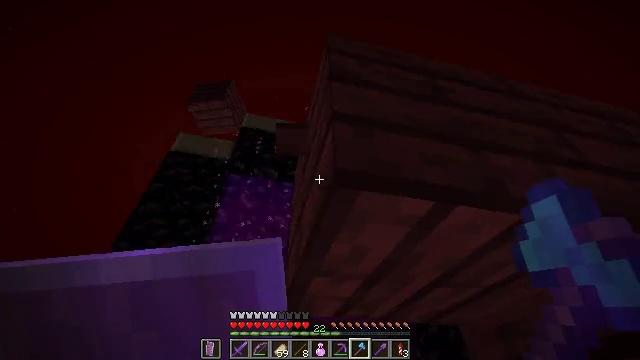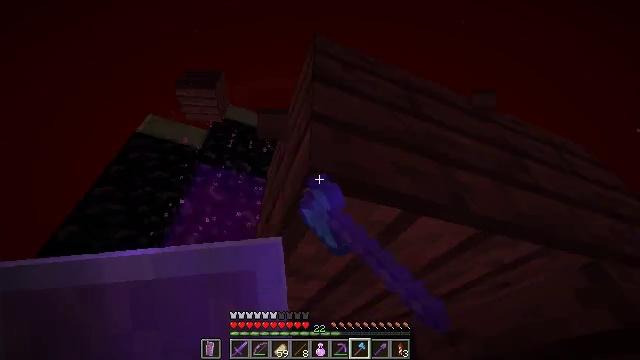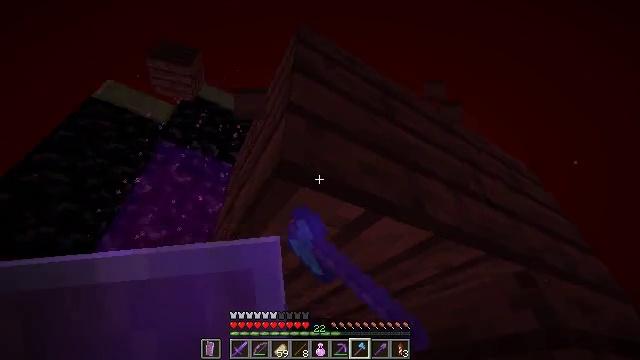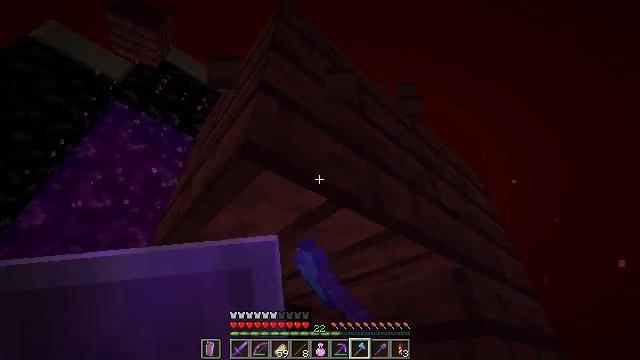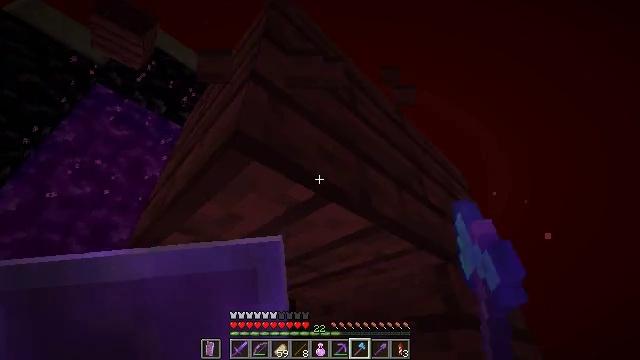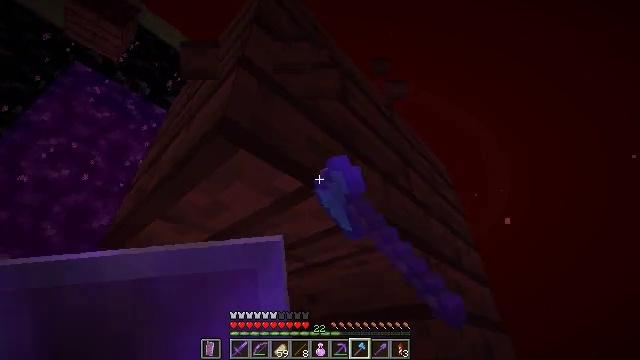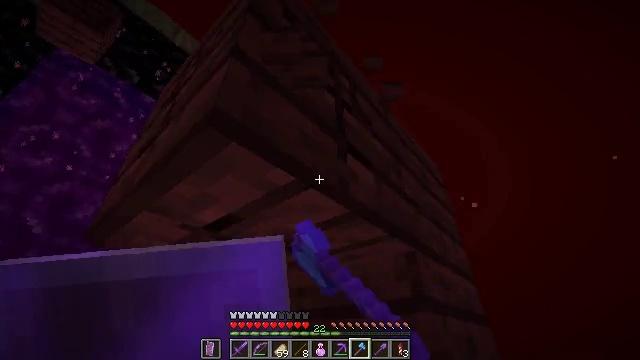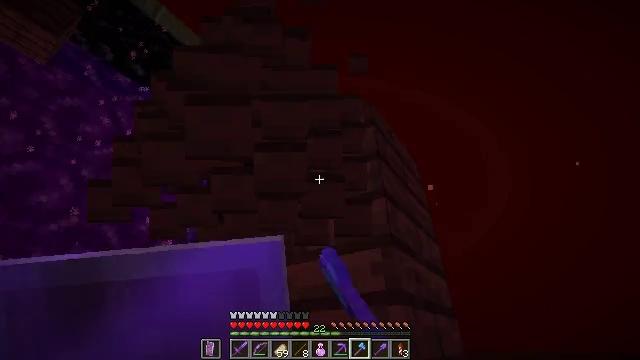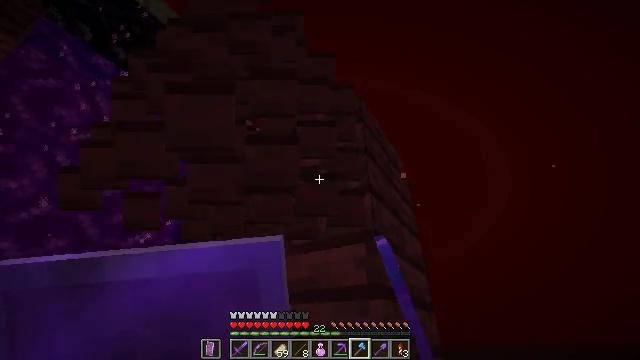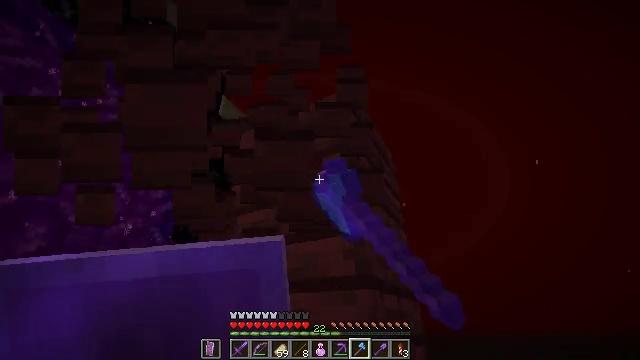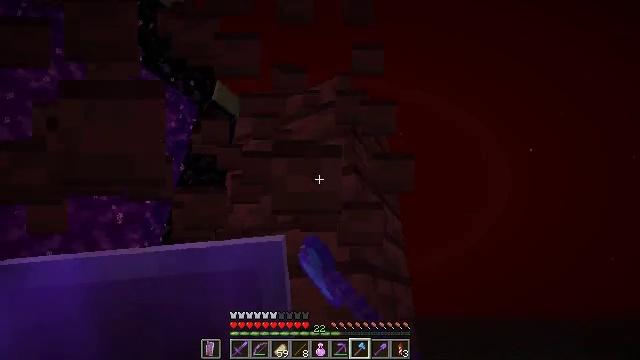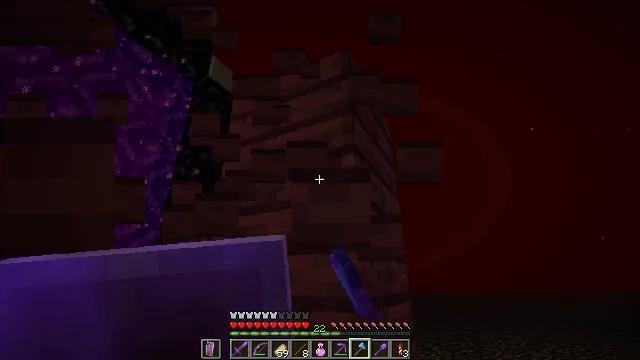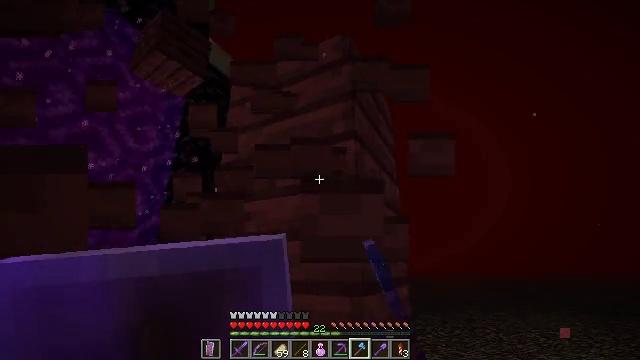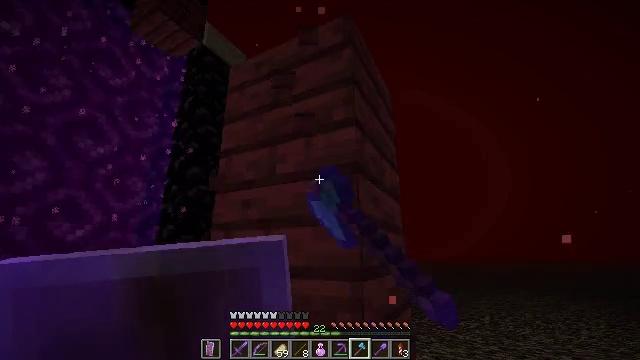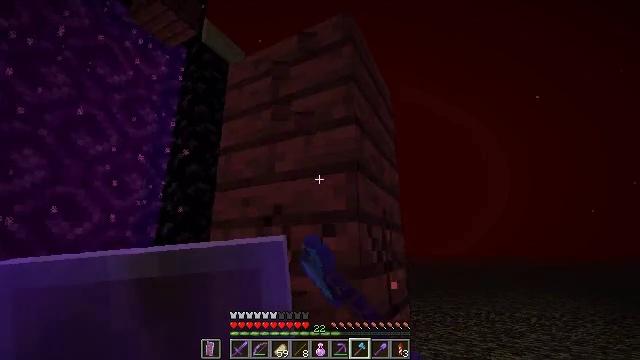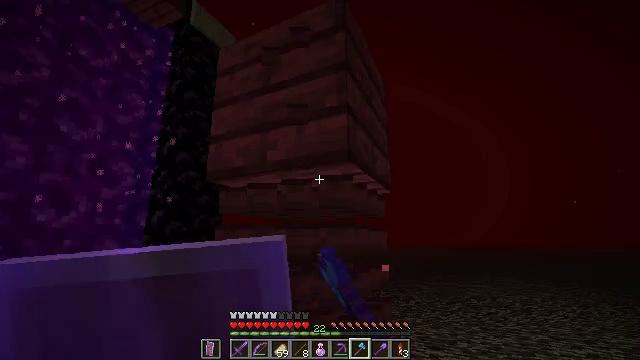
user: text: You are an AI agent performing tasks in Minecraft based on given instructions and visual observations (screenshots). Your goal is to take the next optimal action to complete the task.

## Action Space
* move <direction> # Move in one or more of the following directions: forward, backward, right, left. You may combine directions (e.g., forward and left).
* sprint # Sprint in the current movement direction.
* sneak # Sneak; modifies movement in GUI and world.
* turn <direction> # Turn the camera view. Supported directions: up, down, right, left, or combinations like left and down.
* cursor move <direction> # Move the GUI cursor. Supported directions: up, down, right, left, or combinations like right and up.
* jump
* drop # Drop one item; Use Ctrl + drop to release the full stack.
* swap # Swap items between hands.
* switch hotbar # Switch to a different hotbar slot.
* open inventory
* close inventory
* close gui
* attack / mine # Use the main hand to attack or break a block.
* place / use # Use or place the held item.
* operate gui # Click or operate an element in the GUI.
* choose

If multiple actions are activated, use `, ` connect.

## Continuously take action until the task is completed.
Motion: motion action
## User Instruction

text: Attack the crimson planks to collect them.
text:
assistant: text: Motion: turn right, attack / mine
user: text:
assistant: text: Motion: turn right and down, attack / mine
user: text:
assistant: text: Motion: turn right and down, attack / mine
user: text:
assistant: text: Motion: turn right and down, attack / mine
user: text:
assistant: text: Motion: turn right and down, attack / mine
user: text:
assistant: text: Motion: turn right and down, attack / mine
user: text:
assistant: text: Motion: turn right and down, attack / mine
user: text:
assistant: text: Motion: turn right and down, attack / mine
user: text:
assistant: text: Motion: turn right and down, attack / mine
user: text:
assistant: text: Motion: turn right and down, attack / mine
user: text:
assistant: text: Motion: turn down, attack / mine
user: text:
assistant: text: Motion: turn down, attack / mine
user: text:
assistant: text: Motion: turn down, attack / mine
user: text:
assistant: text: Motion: attack / mine
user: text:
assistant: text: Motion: turn right and down, attack / mine
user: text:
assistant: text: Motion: turn down, attack / mine
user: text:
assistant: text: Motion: attack / mine
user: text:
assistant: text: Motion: attack / mine
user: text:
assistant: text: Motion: attack / mine
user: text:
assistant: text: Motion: attack / mine
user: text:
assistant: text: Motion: attack / mine
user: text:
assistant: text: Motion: attack / mine
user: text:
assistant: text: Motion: attack / mine
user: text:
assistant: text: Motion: turn up, attack / mine
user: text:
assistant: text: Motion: turn up, attack / mine
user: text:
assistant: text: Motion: attack / mine
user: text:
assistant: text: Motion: attack / mine
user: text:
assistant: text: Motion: attack / mine
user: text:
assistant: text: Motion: attack / mine
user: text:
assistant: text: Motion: attack / mine